Question: My stored procedure runs fine from sql studio as you can see from below screenshot, but when I try to step into or execute from server explorer in visual studio I get error shown for the bit field. What the hell am i doing wrong ? Right click on image and do view image for better picture. thank you

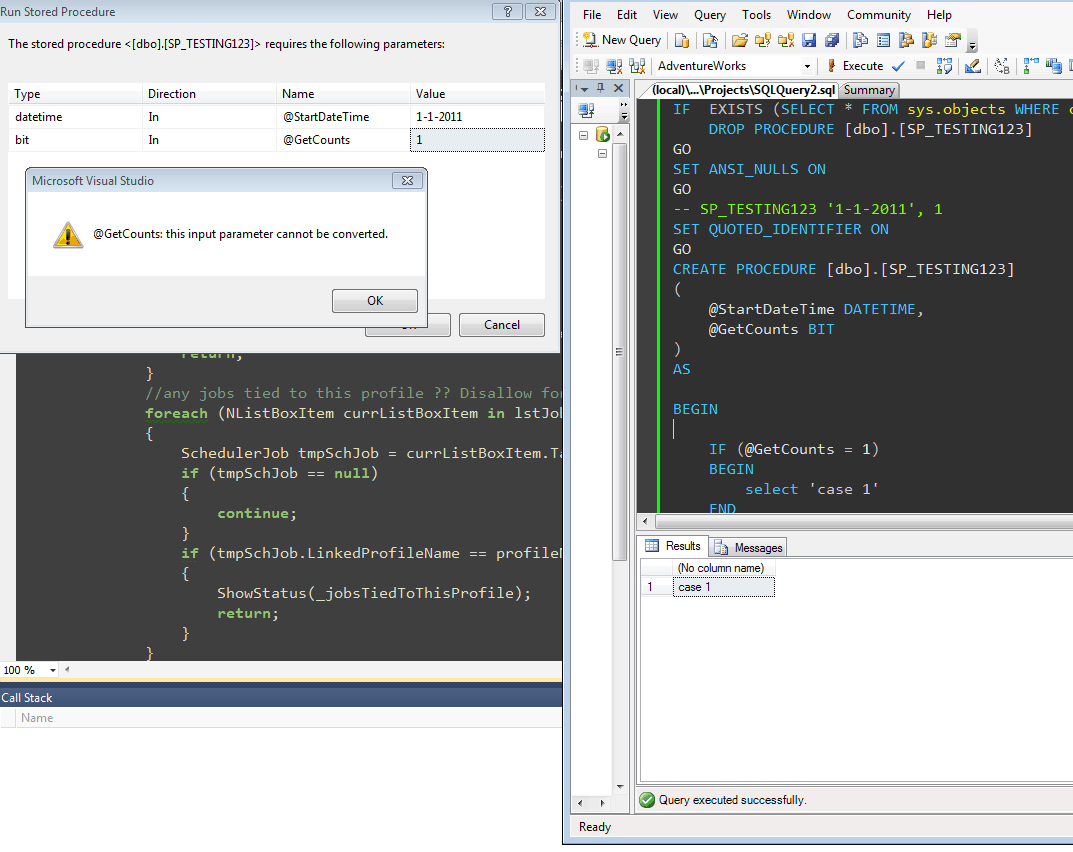
Answer: It seems like visual studio can't handle 'bit'. Try to rewrite your stored procedure so @getcount is a tinyint or an integer. You could also try to write "true" instead of '1' in visual studio, with a bit of luck that could do the trick.